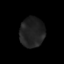
Tissue: prostate
Cell type: Epithelial cells
Senescence score: 0.3555
Nuclear area (px): 713
Mean DAPI intensity: 33.125